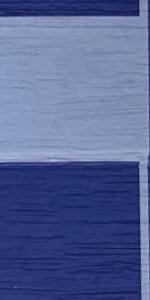
Label: Empty